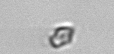
Label: Heterocapsa_rotundata